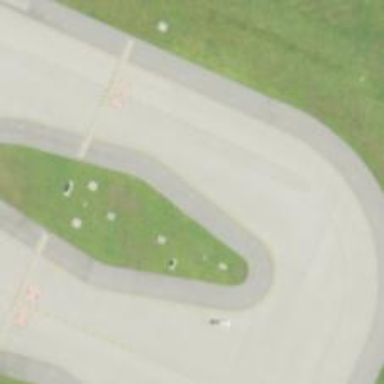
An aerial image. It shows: View of taxiway at the airport.